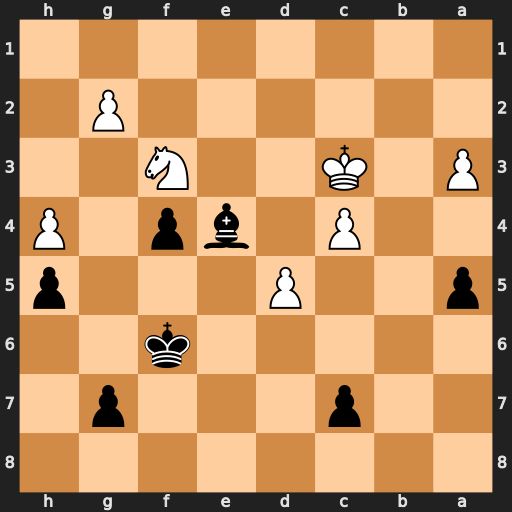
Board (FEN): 8/2p3p1/5k2/p2P3p/2P1bp1P/P1K2N2/6P1/8
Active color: b
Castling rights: -
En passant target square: -
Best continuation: Bxf3 gxf3 g5 hxg5+ Kxg5